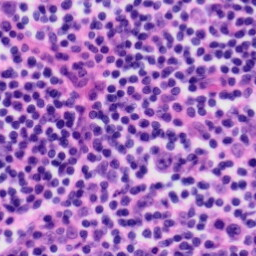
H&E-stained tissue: Tonsil